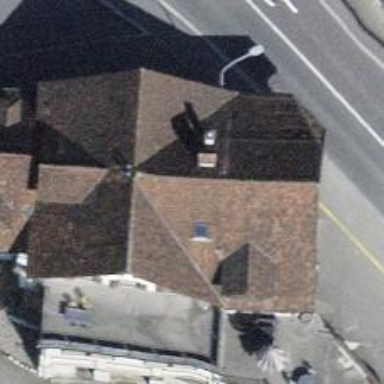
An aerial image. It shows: Restaurant.